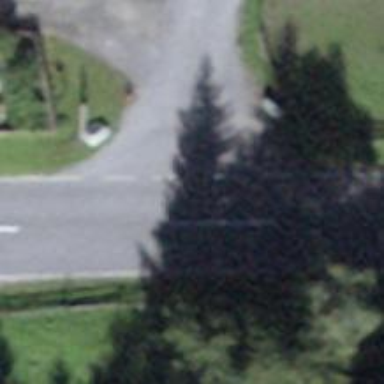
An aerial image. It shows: Asphalt road classified as primary highway.